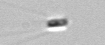
Label: Chaetoceros_subtilis